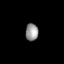
Tissue: lung
Cell type: Epithelial cells
Senescence score: 0.6577
Nuclear area (px): 219
Mean DAPI intensity: 146.425